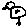
Label: bird